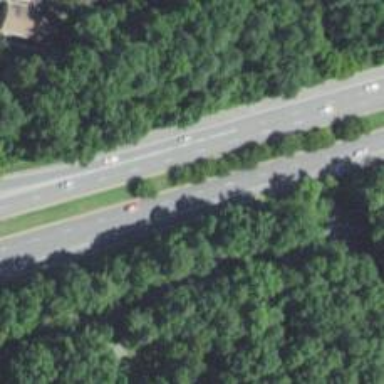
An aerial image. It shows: Expressway with asphalt surface classified as trunk highway.